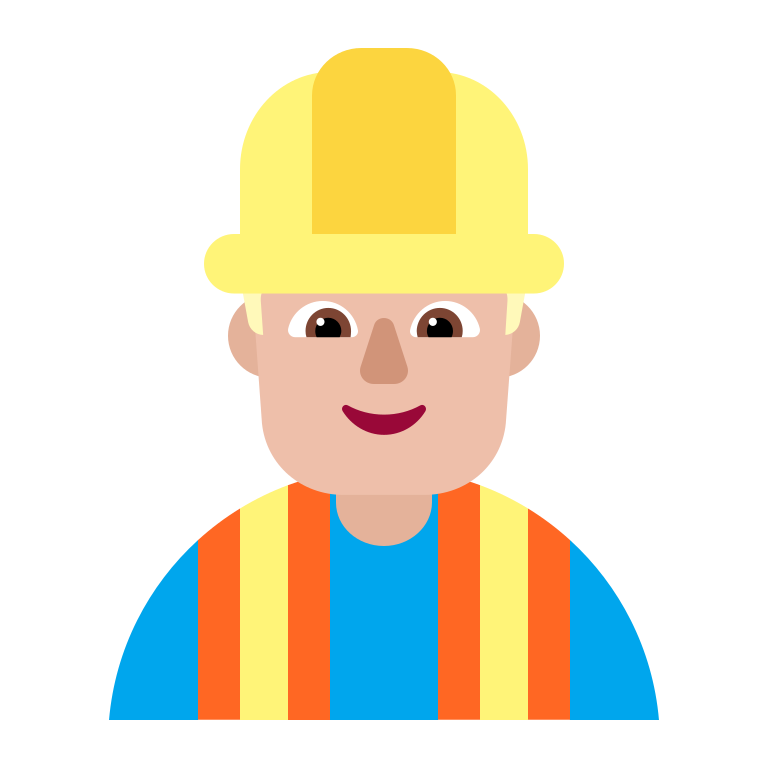
man construction worker flat  light